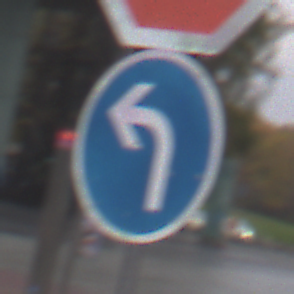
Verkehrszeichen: VorgeschriebeneFahrtrichtungLinks
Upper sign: Stop
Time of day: MorningAfternoon
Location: Outdoor (Urban)
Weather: Overcast
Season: NotSpecified
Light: Natural